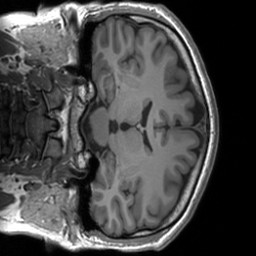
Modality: T1w
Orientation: coronal
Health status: healthy
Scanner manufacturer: siemens
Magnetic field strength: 3 T
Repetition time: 1.9 s
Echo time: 0.00226 s